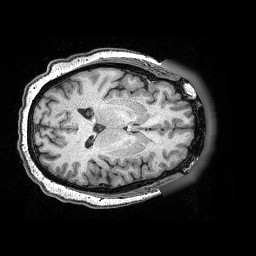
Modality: T1w
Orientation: axial
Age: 56
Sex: female
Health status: ill
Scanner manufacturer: siemens
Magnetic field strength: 3 T
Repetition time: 0.0025 s
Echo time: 0.00336 s